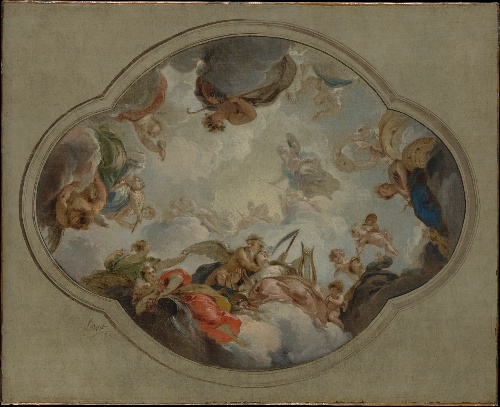
Title: Allegory of the Arts
Artist: Jacob de Wit
Artist bio: Dutch, Amsterdam 1695–1754 Amsterdam
Date: 1742
Object type: Painting, sketch for a ceiling decoration
Classification: Paintings
Medium: Oil on canvas
Dimensions: 18 7/8 x 23 1/4 in. (47.9 x 59.1 cm)
Department: European Paintings
Credit line: Gift of J. Pierpont Morgan, 1906
Accession year: 1907
Repository: Metropolitan Museum of Art, New York, NY
Tags: Putti|Sky|Allegory